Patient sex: M
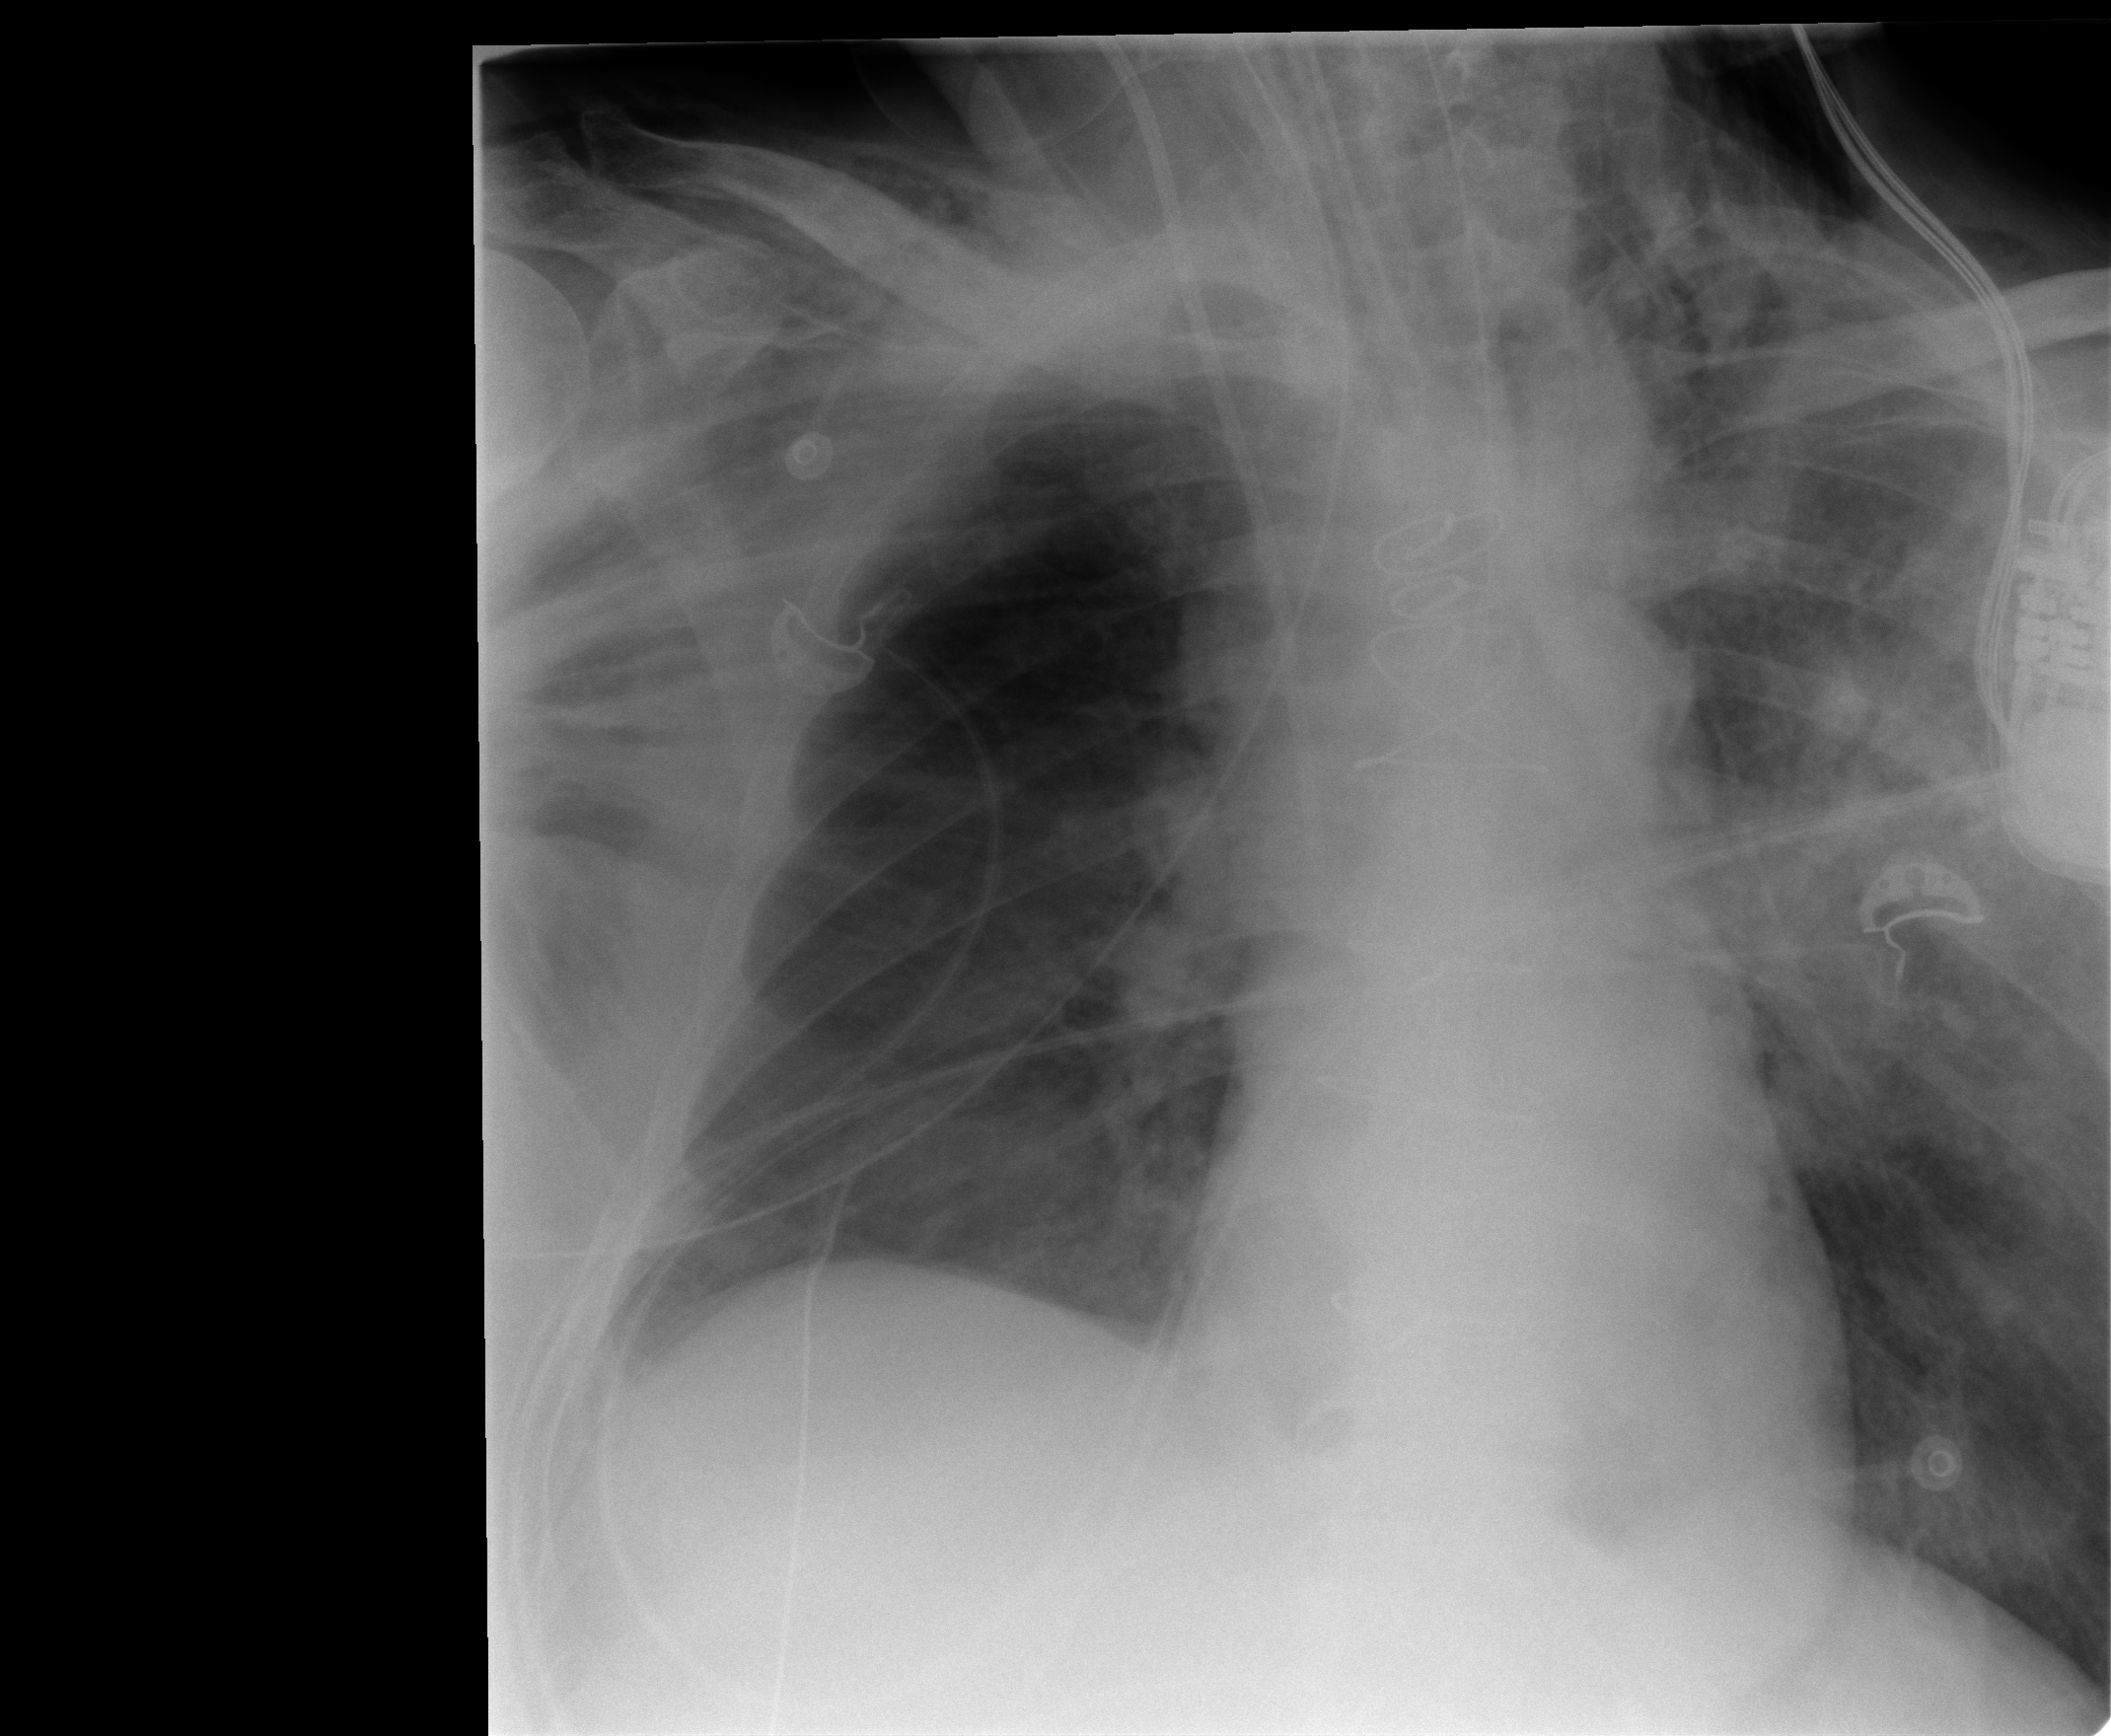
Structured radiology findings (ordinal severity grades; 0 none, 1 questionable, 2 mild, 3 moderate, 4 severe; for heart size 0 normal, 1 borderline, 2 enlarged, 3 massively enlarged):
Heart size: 0
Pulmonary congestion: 1
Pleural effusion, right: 1
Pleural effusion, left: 1
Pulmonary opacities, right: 2
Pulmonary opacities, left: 3
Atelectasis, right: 1
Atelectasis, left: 2